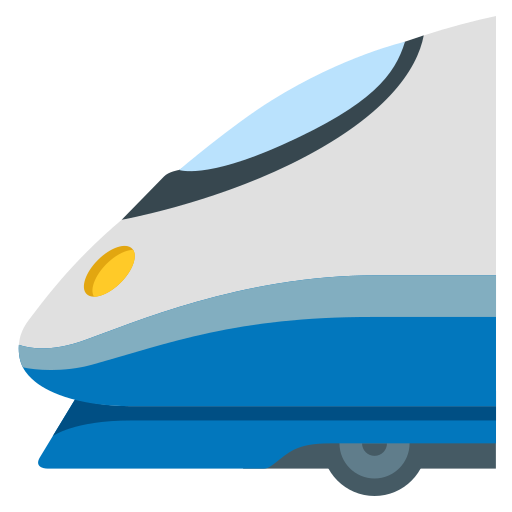
Emoji: 🚄